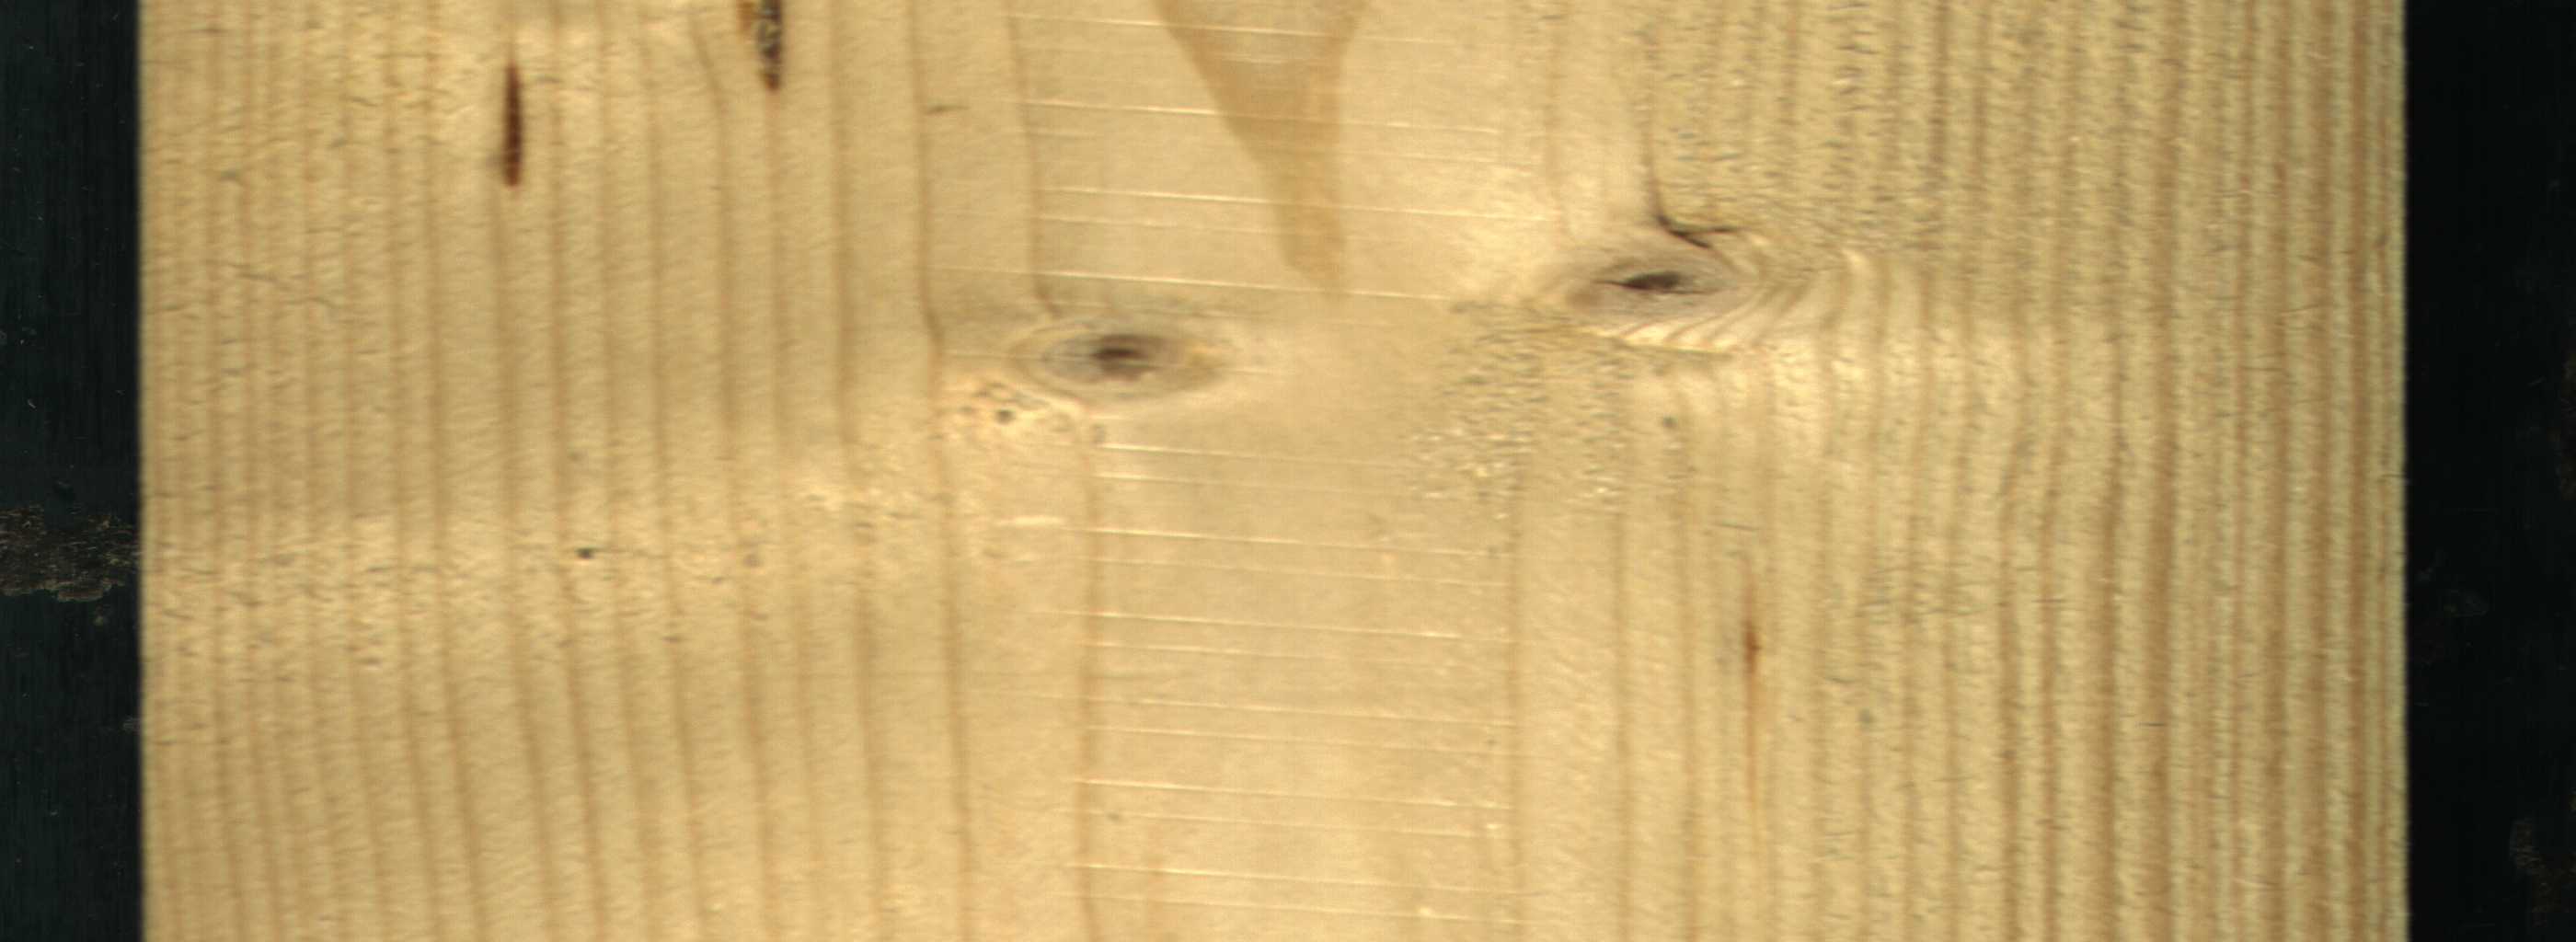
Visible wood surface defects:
resin
resin
knot_with_crack
Live_Knot